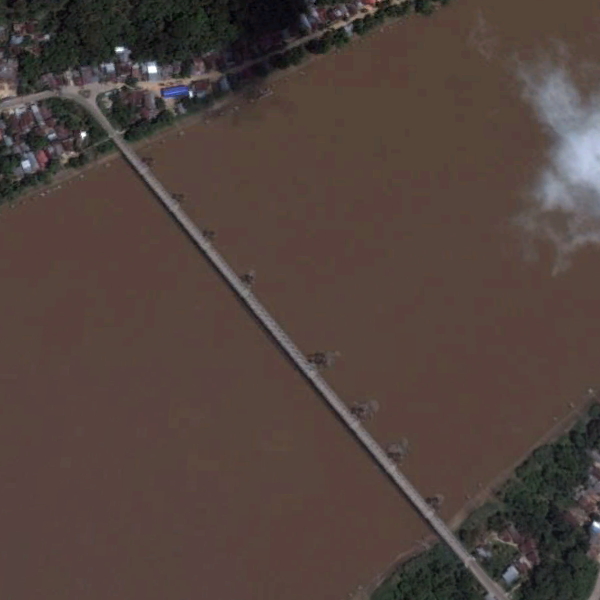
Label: Bridge